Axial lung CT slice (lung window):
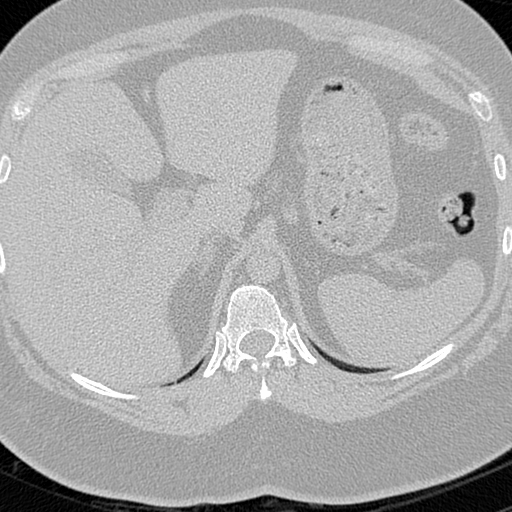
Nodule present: no